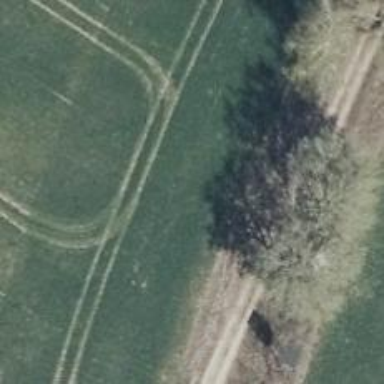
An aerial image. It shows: Hunting stand.